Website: lowes
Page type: review-order
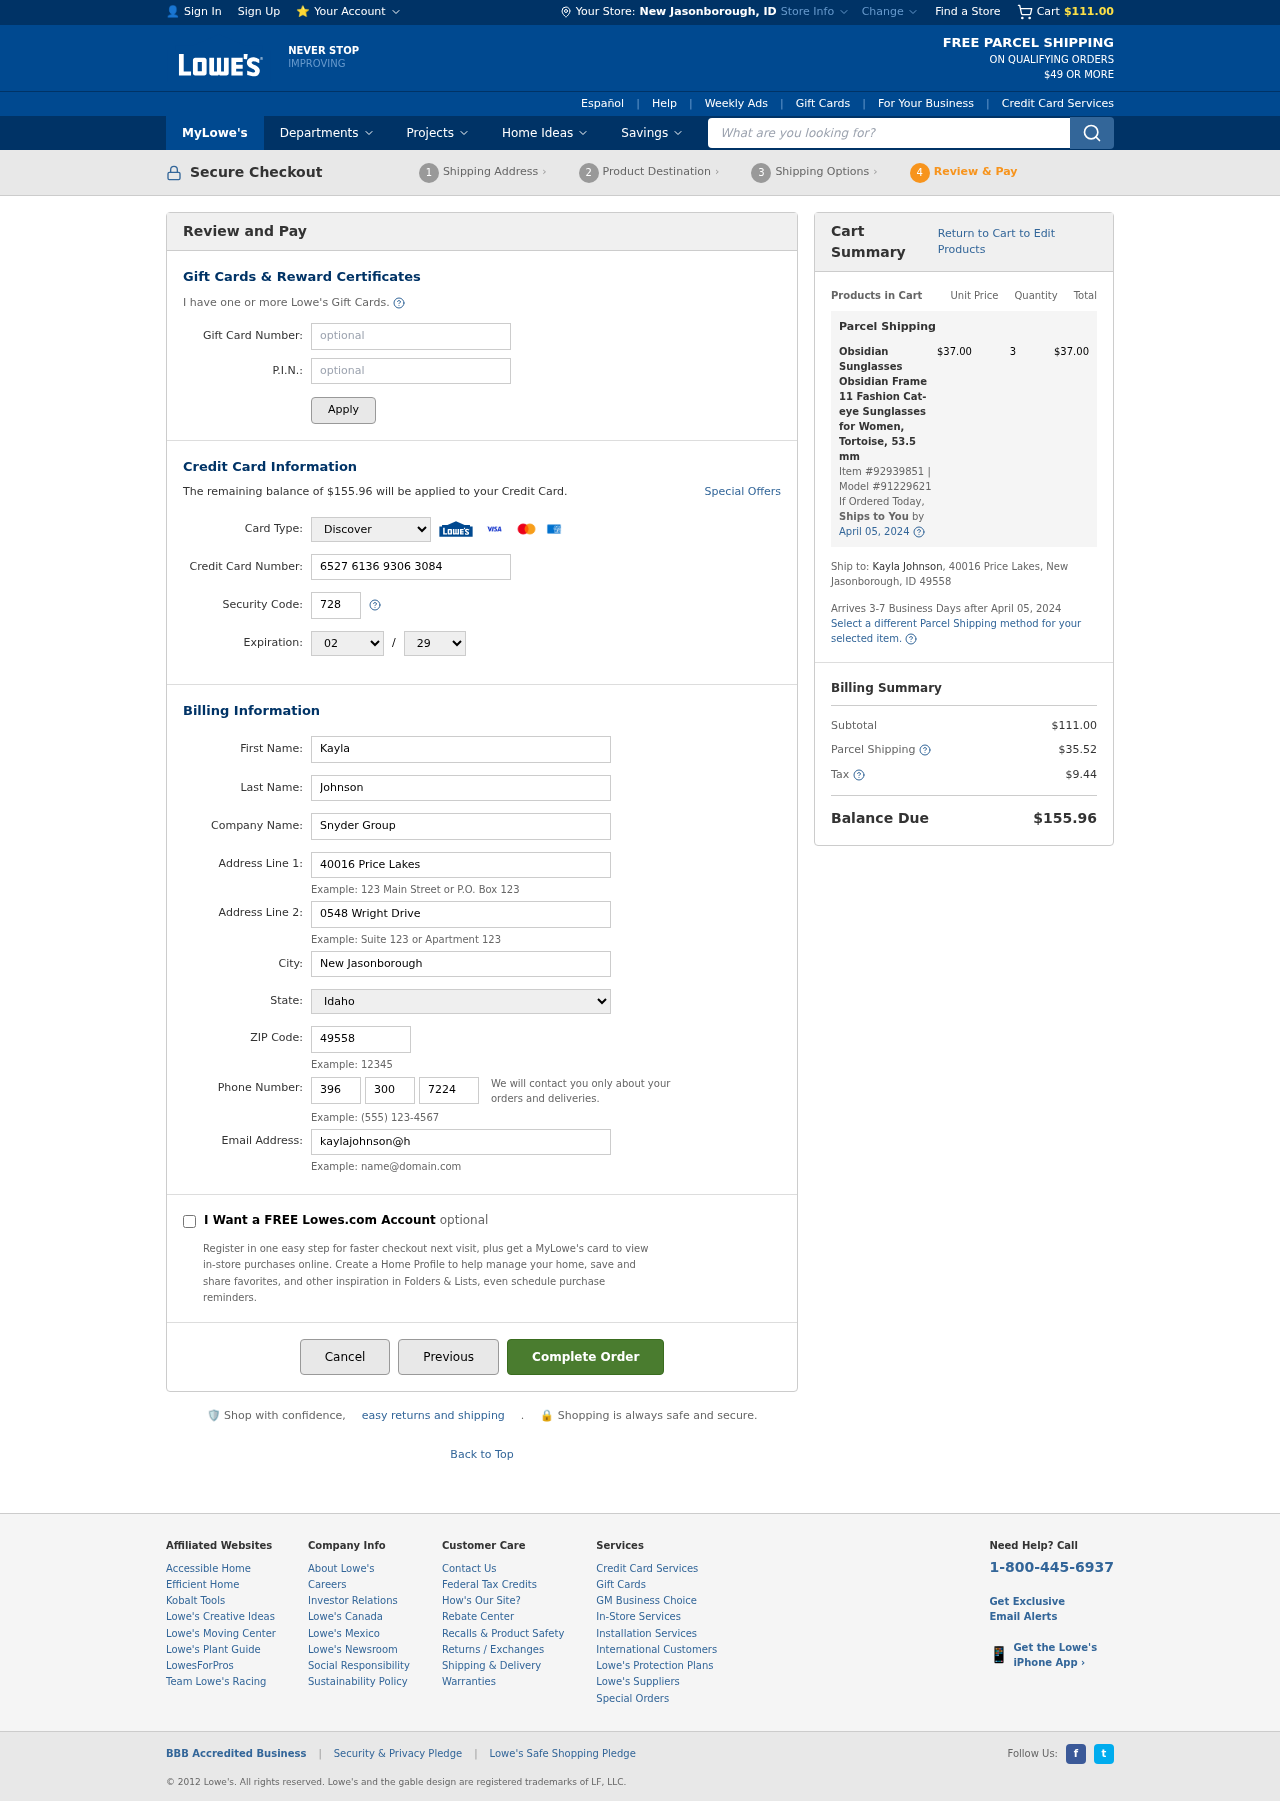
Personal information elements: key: PII_CARD_CVV
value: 728
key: PII_CARD_EXPIRY_MONTH
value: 02
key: PII_CARD_EXPIRY_YEAR
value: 29
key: PII_CARD_NUMBER
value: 6527 6136 9306 3084
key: PII_CARD_TYPE
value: Discover
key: PII_CITY
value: New Jasonborough
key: PII_CITY_STATE
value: New Jasonborough, ID
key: PII_COMPANY
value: Snyder Group
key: PII_EMAIL
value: kaylajohnson@hotmail.com
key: PII_FIRSTNAME
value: Kayla
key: PII_LASTNAME
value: Johnson
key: PII_PHONE_AREA
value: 396
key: PII_PHONE_PREFIX
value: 300
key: PII_PHONE_SUFFIX
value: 7224
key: PII_POSTCODE
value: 49558
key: PII_STATE
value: Idaho
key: PII_STREET
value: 40016 Price Lakes
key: PII_STREET2
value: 40016 Price Lakes
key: PII_STREET2
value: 0548 Wright Drive
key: PII_FULLNAME2
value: Kayla Johnson
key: PII_CITY_STATE_ZIP2
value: New Jasonborough, ID 49558
Product elements: key: PRODUCT1_NAME
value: Obsidian Sunglasses Obsidian Frame 11 Fashion Cat-eye Sunglasses for Women, Tortoise, 53.5 mm
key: PRODUCT1_PRICE
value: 37
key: PRODUCT1_QUANTITY
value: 3
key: PRODUCT1_ITEM_NUMBER
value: Item #92939851
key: PRODUCT1_MODEL_NUMBER
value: Model #91229621
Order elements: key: ORDER_SUBTOTAL
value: $111.00
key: ORDER_BALANCE_DUE
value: $155.96
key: ORDER_SHIPPING_DATE
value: April 05, 2024
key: ORDER_ITEM_TOTAL
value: $37.00
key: ORDER_SHIPPING_DATE2
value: April 05, 2024
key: ORDER_SHIPPING_COST
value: $35.52
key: ORDER_TAX
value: $9.44
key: ORDER_TOTAL
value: $155.96
Search elements: key: HEADER_SEARCH
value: What are you looking for?